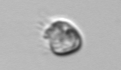
Label: Ciliophora